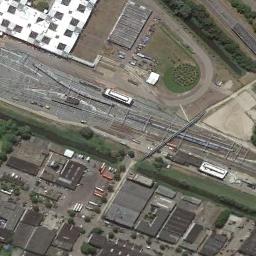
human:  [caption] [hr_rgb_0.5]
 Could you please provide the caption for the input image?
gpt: Both sides of the railway are neat trees .

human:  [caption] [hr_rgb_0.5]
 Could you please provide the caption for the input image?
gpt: There are many buildings of different shapes beside the railway .

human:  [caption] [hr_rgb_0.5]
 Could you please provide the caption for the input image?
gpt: The railway is next to some trees and houses .

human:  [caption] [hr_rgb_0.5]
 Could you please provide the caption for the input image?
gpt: These railways go through a industrial area .

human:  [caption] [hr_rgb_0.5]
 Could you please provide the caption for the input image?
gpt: There are some buildings and green bushes beside the railway .